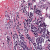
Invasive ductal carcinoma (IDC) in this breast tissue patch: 1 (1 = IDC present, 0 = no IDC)